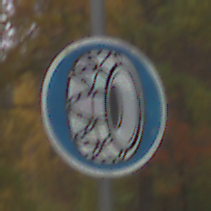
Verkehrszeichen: SchneekettenVorgeschrieben
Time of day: Midday
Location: Outdoor (Nature)
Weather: Overcast
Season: Autumn
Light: Natural